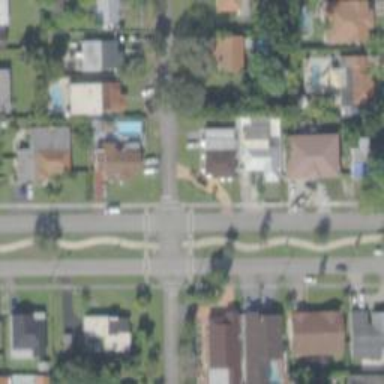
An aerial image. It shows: Footway.